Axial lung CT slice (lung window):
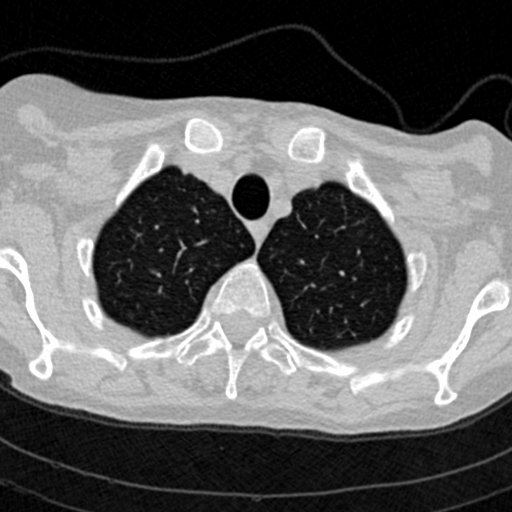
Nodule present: no